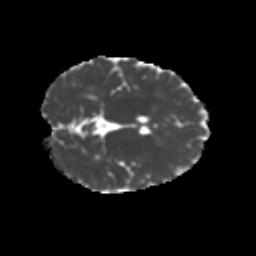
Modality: MD
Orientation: axial
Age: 36
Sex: female
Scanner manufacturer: ge
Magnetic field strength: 3 T
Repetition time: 7.8 s
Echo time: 0.0606 s